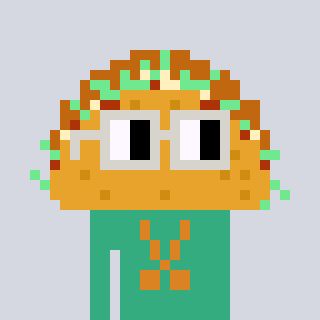
a pixel art character with square light gray glasses, a taco-shaped head and a teal-colored body on a cool background